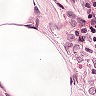
Metastatic tissue present: no